Question: I am developing with the latest SDK version (API 21) and Support Library 21.0.2 and I've been having trouble when trying to implement the new Material Design guidelines.
Material Design says that I need to have my 'primary color' and my 'accent color' and apply them over my app. But sometimes when I open the app the 'primary color' becomes transparent in some widgets, it goes back to normal until I close the app (with the Back Button) and launch it again.
Here is an example of the 'primary color' being transparent in my toolbar.

I am using Teal 500 as my primary color and, as you can see, it is transparent only in the 'android.support.v7.widget.Toolbar'. This also happens on my 'Navigation Drawer' and (sometimes , sometimes not) in another random widgets.
This is my Toolbar
'''
<android.support.v7.widget.Toolbar
android:id="@+id/toolbar"
android:layout_width="match_parent"
android:layout_height="wrap_content"
android:background="@color/primary"
android:minHeight="?attr/actionBarSize"
app:theme="@style/ThemeOverlay.AppCompat.ActionBar" >
'''
I've tried with '@color/primary' and '?attr/colorPrimary' with no success.
Here is my 'Theme' (I don't know if it is related, but just in case):
'''
<style name="AppBaseTheme" parent="Theme.AppCompat.Light.NoActionBar">
<item name="colorPrimary">@color/primary</item>
<item name="colorPrimaryDark">@color/primary_dark</item>
<item name="colorAccent">@color/accent</item>
<item name="colorAccent">@color/accent</item>
<item name="android:textColorPrimary">#fff</item>
<item name="windowActionModeOverlay">true</item>
<item name="android:textViewStyle">@style/Widget.TextView.White</item>
</style>
'''
This just happens with the 'primary color', 'accent color' works fine. My device is running 4.2.2 and I haven't checked on more devices.
## Activity with Toolbar
'''
<android.support.v4.widget.DrawerLayout xmlns:android="http://schemas.android.com/apk/res/android"
xmlns:app="http://schemas.android.com/apk/res-auto"
xmlns:tools="http://schemas.android.com/tools"
android:id="@+id/drawer_layout"
android:layout_width="match_parent"
android:layout_height="match_parent"
android:fitsSystemWindows="true" >
<LinearLayout
android:layout_width="match_parent"
android:layout_height="match_parent"
android:orientation="vertical" >
<android.support.v7.widget.Toolbar
android:id="@+id/my_awesome_toolbar"
android:layout_width="match_parent"
android:layout_height="wrap_content"
android:background="?attr/colorPrimary"
android:minHeight="?attr/actionBarSize"
app:theme="@style/ThemeOverlay.AppCompat.ActionBar" />
<FrameLayout
android:id="@+id/container"
android:layout_width="match_parent"
android:layout_height="match_parent"
tools:ignore="MergeRootFrame" />
</LinearLayout>
<!-- The navigation drawer -->
<LinearLayout
android:id="@+id/navdrawer"
android:layout_width="240dp"
android:layout_height="match_parent"
android:layout_gravity="start"
android:fitsSystemWindows="true"
android:orientation="vertical" >
<!-- IN THIS IT ALSO HAPPENS -->
<LinearLayout
android:layout_width="match_parent"
android:layout_height="wrap_content"
android:paddingLeft="16dp"
android:paddingRight="16dp"
android:paddingBottom="16dp"
android:orientation="vertical"
android:background="@color/primary" >
<!-- Some stuff -->
</LinearLayout>
<ListView
android:id="@+id/left_drawer"
android:layout_height="match_parent"
android:layout_width="match_parent"
android:background="@color/black_light"
android:divider="@color/grey"
android:choiceMode="singleChoice" />
</LinearLayout>
</android.support.v4.widget.DrawerLayout>
'''
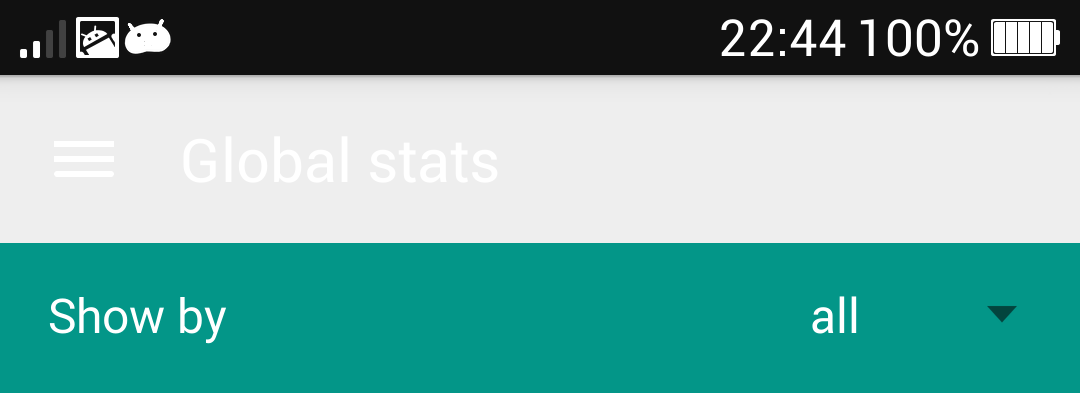
Answer: The problem is related with the way the toolbar's background is handled. It is shared between all instances of toolbar, so if you tend to change the toolbar's background alpha, you change the alpha of the drawable that is reused on other screens too.
Make sure you are not manipulating with the Toolbar's background properties, instead set the new background color/drawable each time you want to customize it.